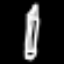
Label: pencil